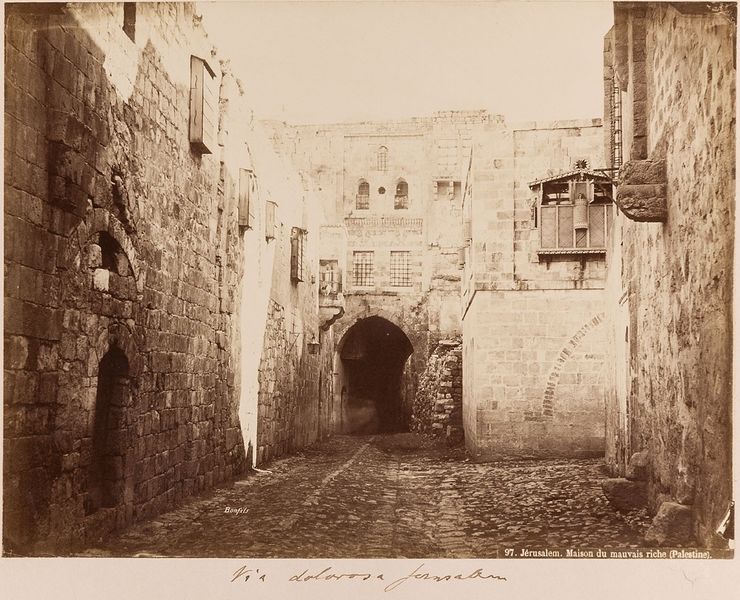
Künstler: Félix Bonfils
Standort: Hamburg
Institution: Museum für Kunst und Gewerbe Hamburg
Schlagwörter: architektur, foto, fotografie, photographie, photo, karton, albumin, via, lichtbild, reisefotografie, historische, dolorosa, schwarzweißpositivverfahren, silbersalzverfahren, schwarzweißfotografie, gebäude, örtlichkeit, straße, stätte, straßen, plätze, reisephotographie, albuminpapier, pilgerstätte, kreuzwegsstationen